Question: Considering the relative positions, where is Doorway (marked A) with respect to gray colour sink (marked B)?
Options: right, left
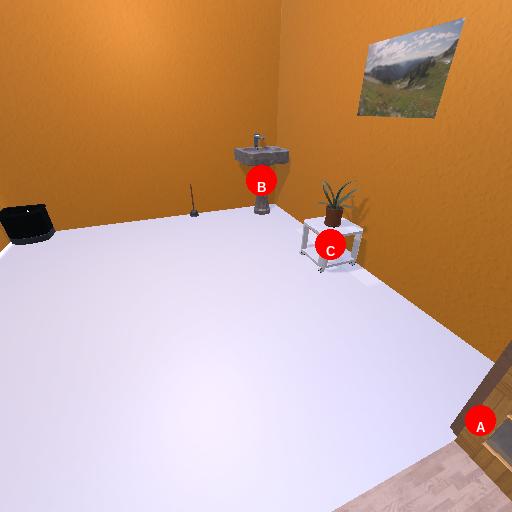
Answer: right